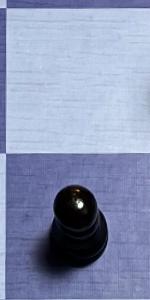
Label: Pawn_Black